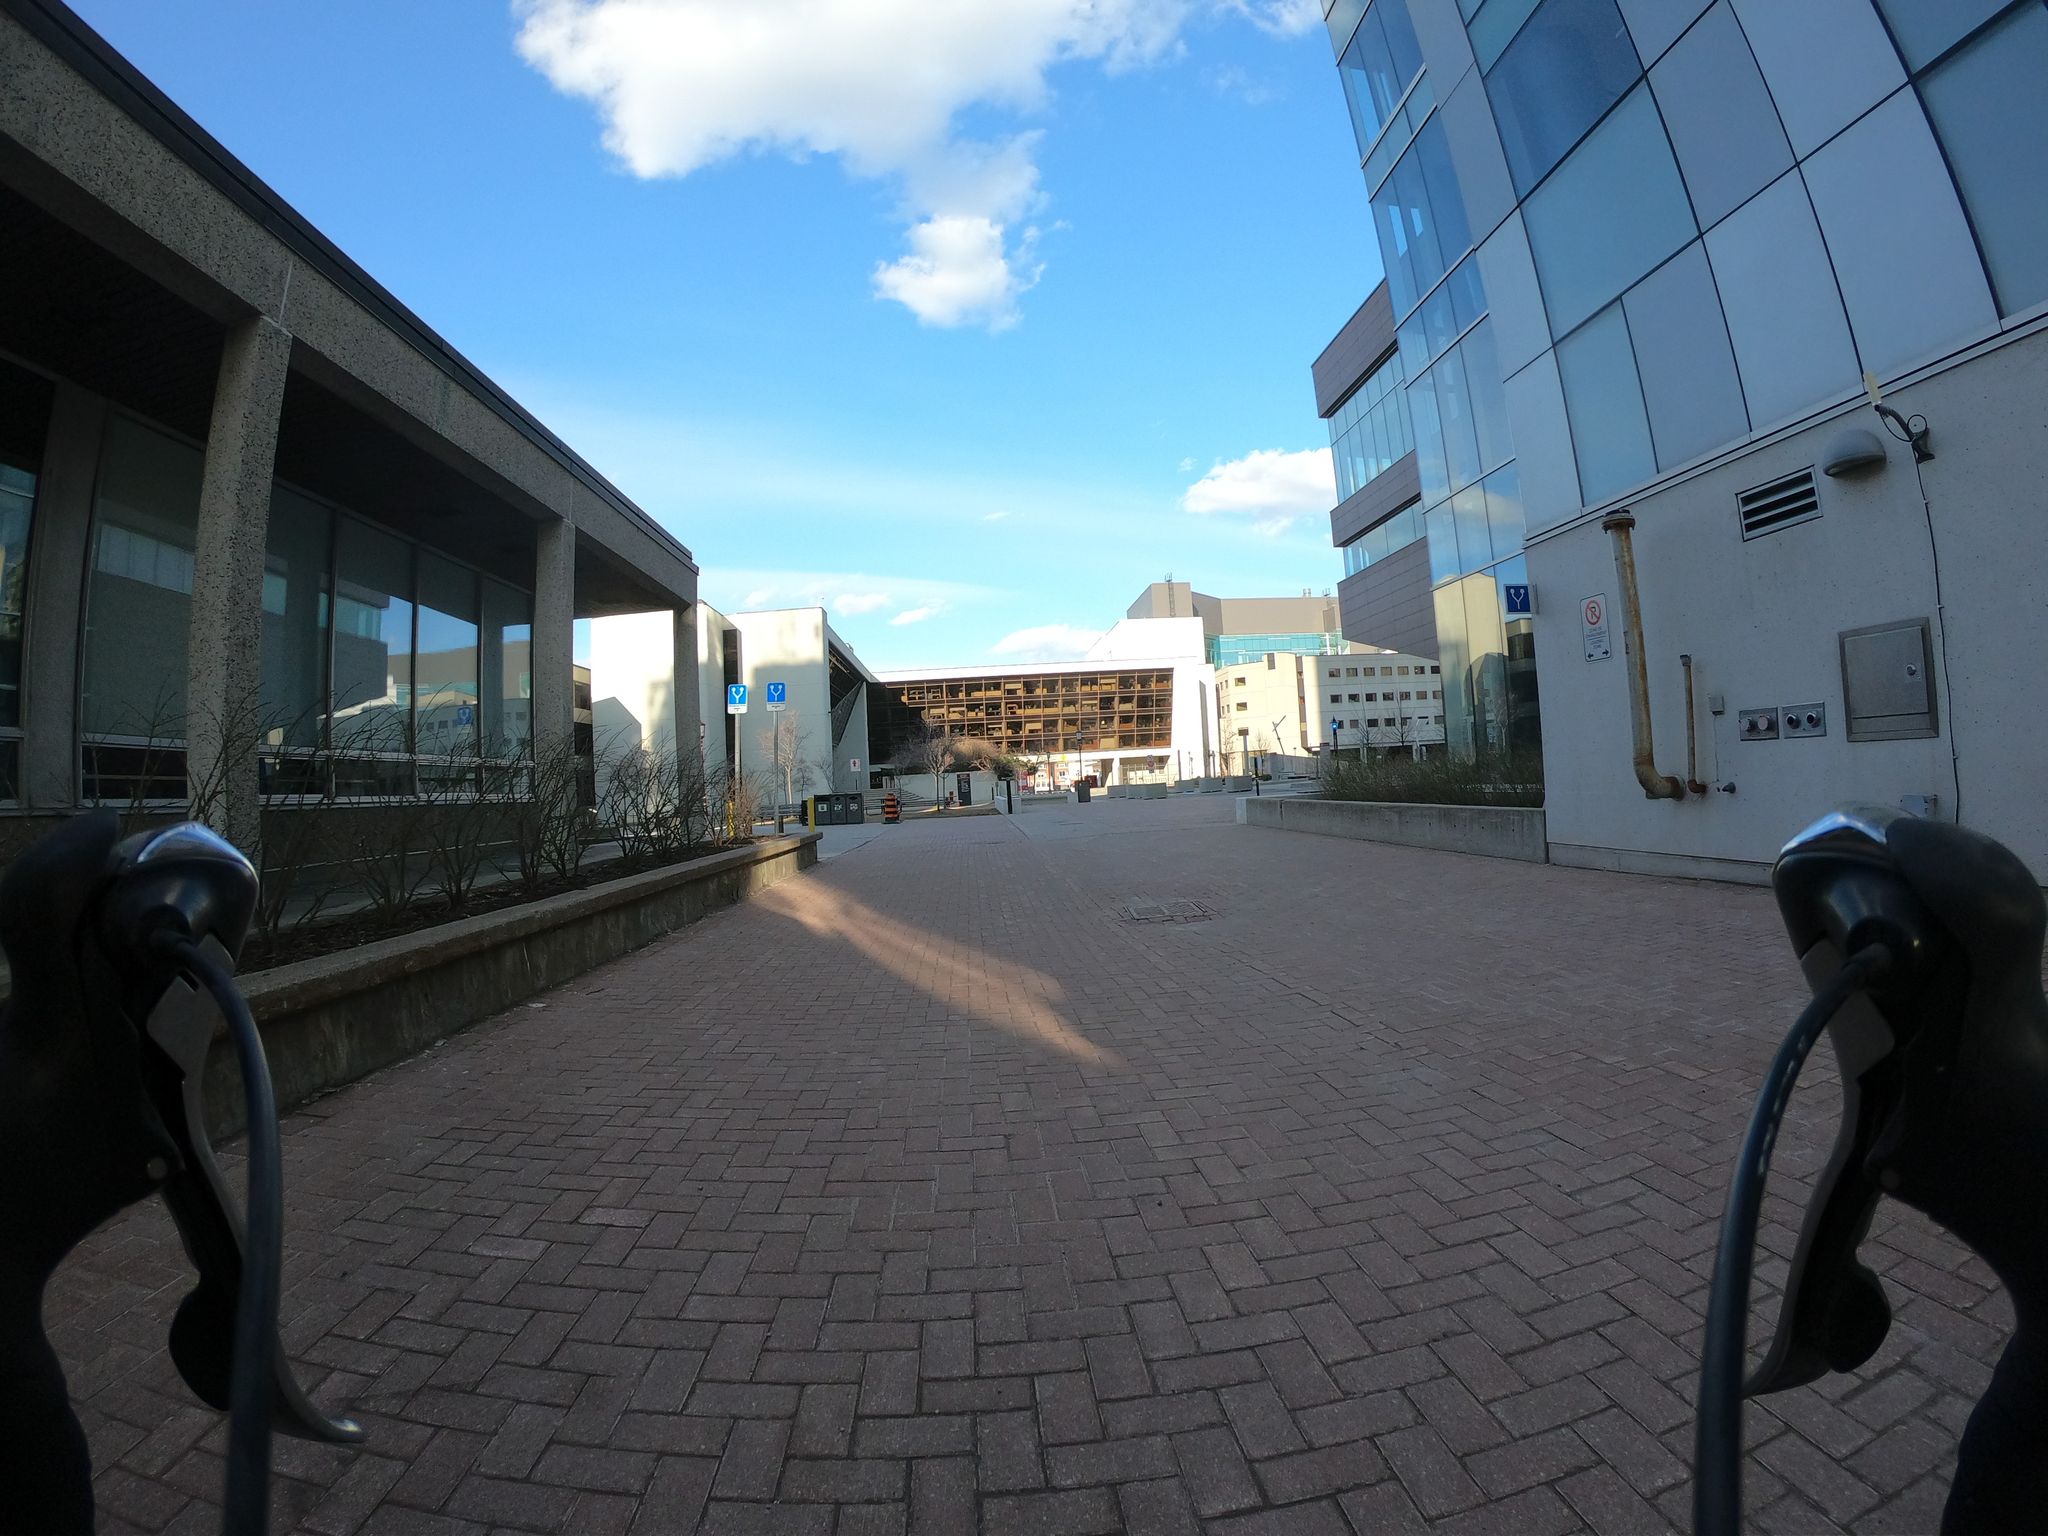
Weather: clear
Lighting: day
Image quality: good
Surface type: walking surface
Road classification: pedestrian, path
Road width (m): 3, 5
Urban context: urban centre
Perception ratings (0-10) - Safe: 2.67, Lively: 5.41, Beautiful: 3.13, Boring: 1.37, Depressing: 5.67, Wealthy: 6.64